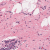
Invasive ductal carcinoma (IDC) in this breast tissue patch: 0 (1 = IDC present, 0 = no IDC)